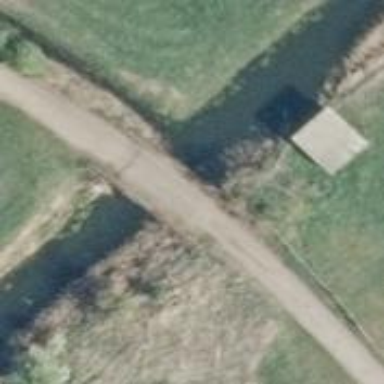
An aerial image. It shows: Track road with grade4 bridge.